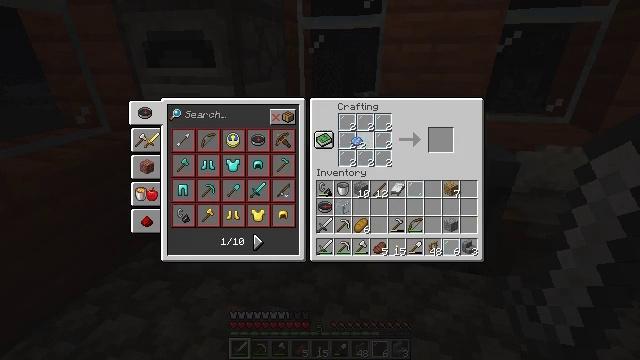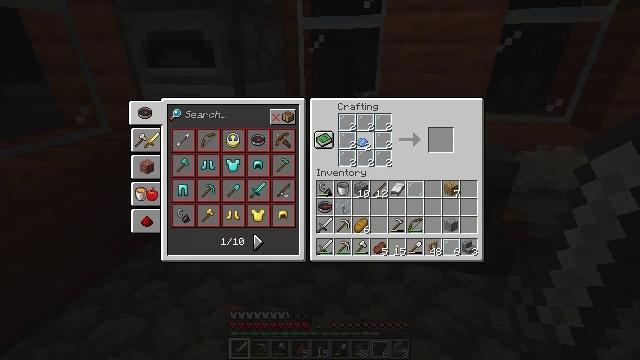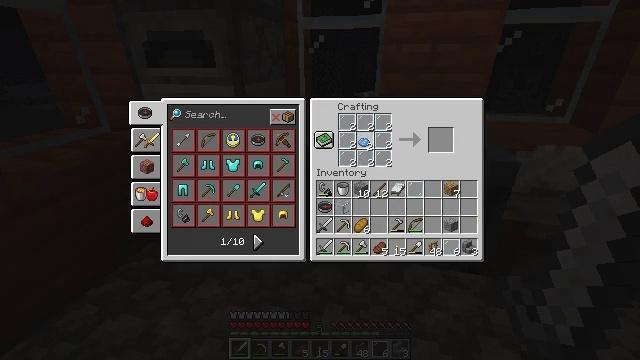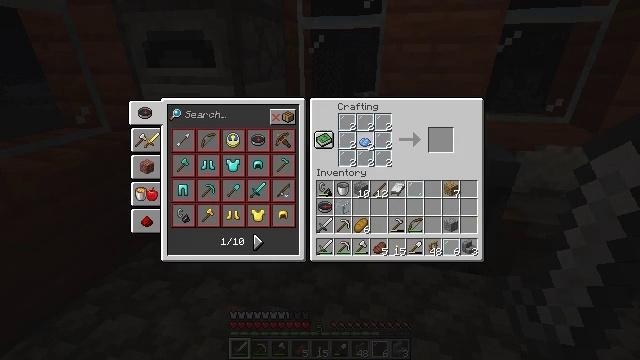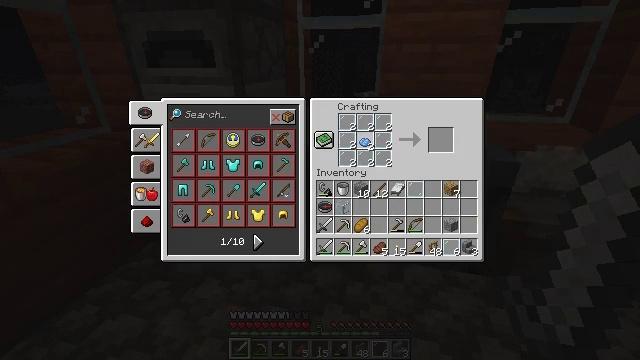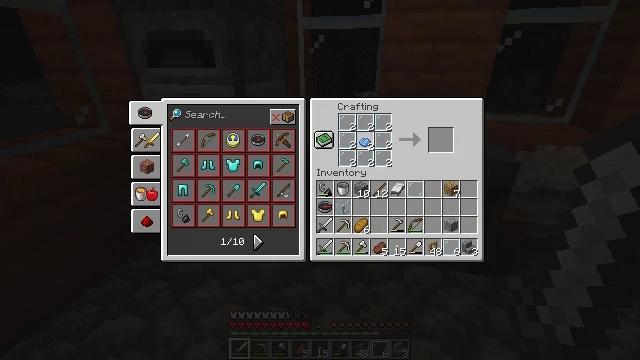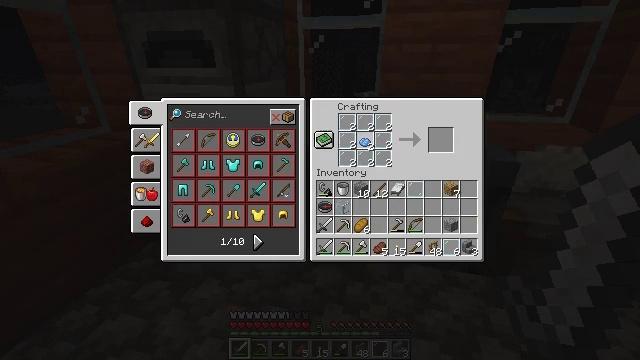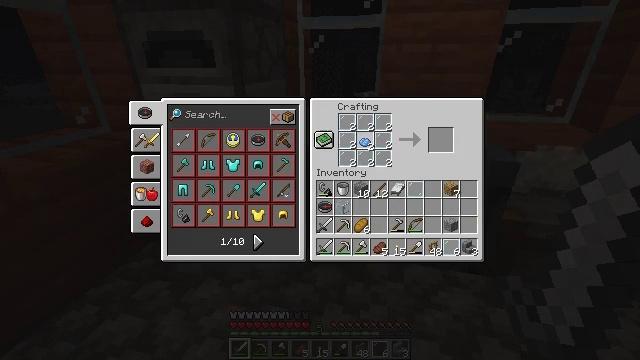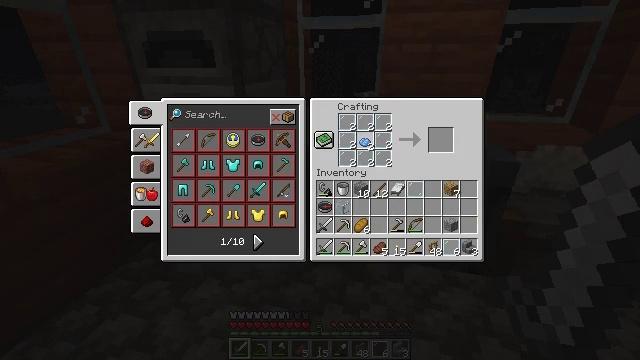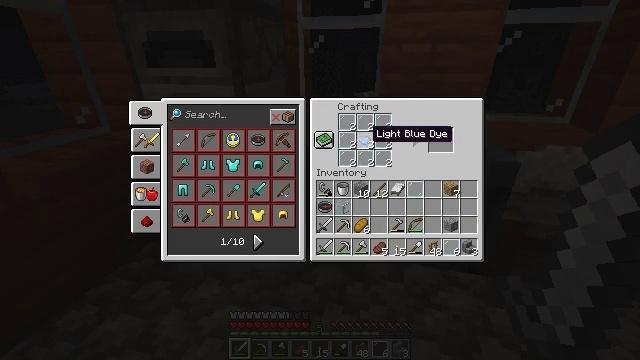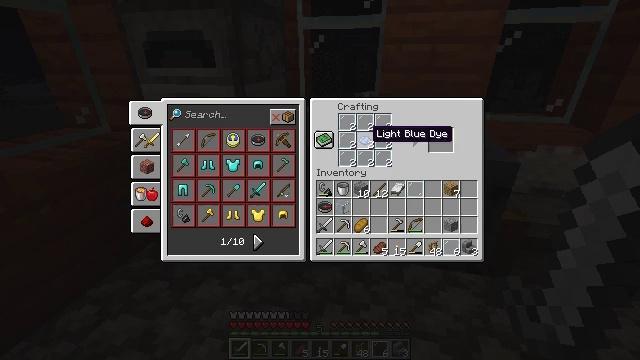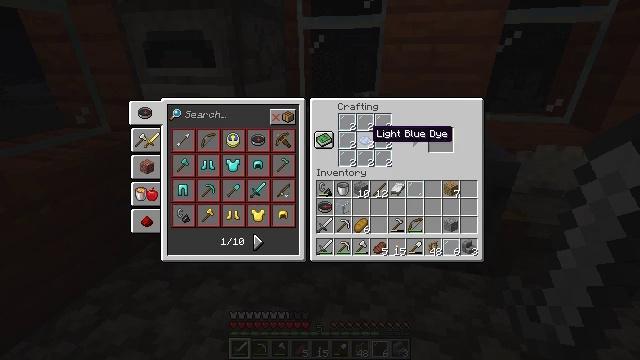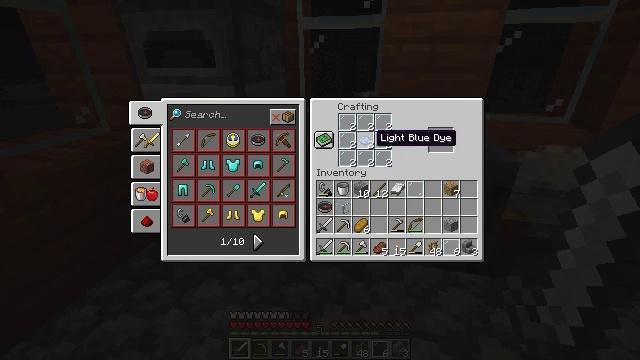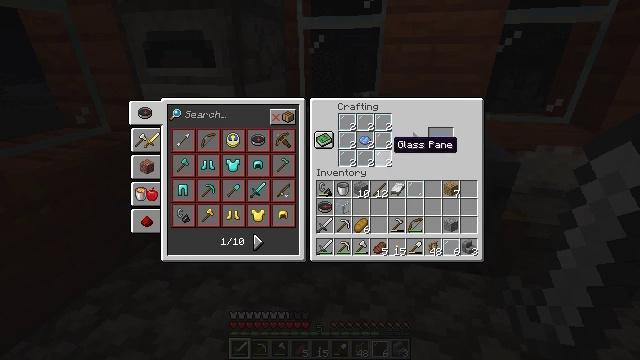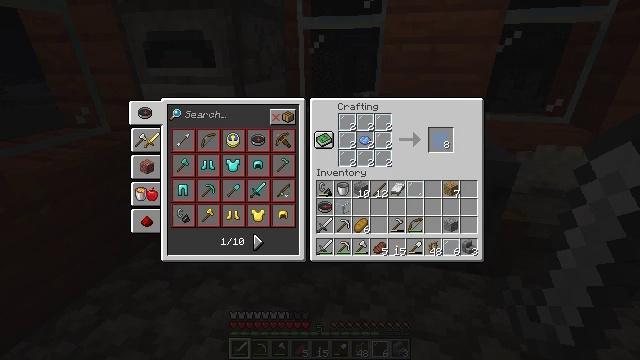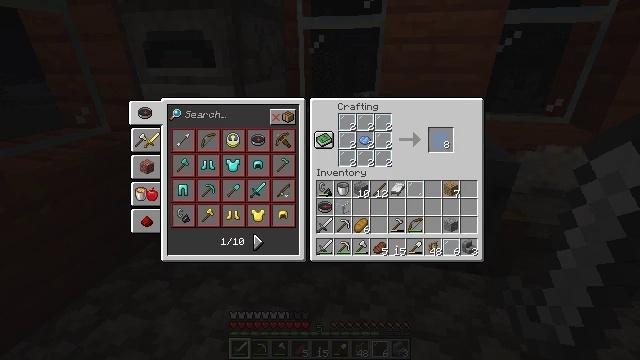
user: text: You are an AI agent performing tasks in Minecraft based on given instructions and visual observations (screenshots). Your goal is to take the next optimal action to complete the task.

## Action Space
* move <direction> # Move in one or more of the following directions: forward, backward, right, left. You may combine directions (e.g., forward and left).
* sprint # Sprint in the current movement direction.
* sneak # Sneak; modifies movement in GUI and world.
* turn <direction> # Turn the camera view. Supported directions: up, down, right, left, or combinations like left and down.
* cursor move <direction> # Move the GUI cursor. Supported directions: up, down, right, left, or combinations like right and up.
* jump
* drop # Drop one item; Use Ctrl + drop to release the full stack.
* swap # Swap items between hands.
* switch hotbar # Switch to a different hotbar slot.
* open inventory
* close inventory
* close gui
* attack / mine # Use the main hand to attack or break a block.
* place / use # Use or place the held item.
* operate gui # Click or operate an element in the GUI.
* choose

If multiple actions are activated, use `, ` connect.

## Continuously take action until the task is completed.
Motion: motion action
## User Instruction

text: craft item light blue stained glass pane
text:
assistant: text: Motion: no_op
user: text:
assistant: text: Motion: no_op
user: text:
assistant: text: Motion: no_op
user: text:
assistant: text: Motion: no_op
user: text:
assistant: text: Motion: attack / mine
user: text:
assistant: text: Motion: attack / mine
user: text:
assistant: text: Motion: attack / mine
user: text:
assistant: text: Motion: attack / mine
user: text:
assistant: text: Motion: no_op
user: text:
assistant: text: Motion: no_op
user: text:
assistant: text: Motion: no_op
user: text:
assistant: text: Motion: no_op
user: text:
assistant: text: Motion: turn right and down
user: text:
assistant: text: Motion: turn right
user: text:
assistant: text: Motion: turn right
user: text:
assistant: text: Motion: turn right
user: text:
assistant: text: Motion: turn right
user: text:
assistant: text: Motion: no_op
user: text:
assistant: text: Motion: no_op
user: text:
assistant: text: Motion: no_op
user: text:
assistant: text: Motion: no_op
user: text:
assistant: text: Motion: no_op
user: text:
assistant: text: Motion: no_op
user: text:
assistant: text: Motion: attack / mine
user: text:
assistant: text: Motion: attack / mine
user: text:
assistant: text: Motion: attack / mine
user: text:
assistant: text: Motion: no_op
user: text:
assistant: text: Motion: no_op
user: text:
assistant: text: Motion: no_op
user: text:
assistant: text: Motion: attack / mine